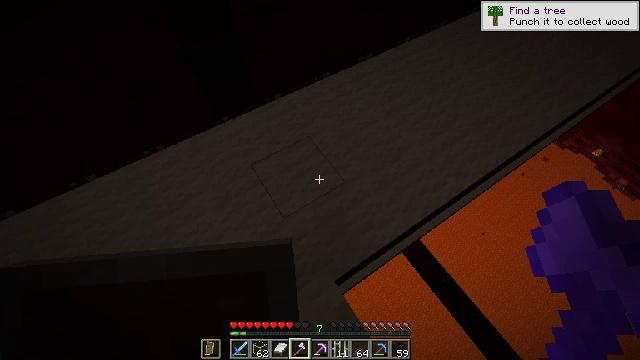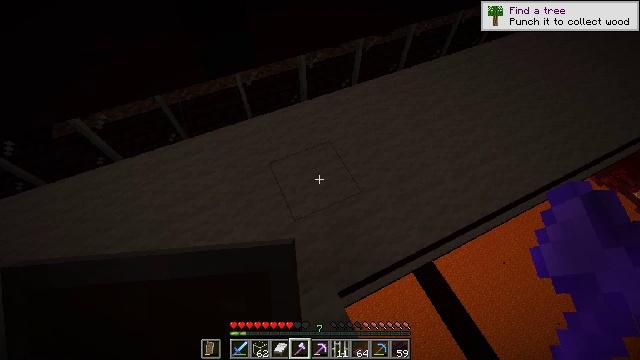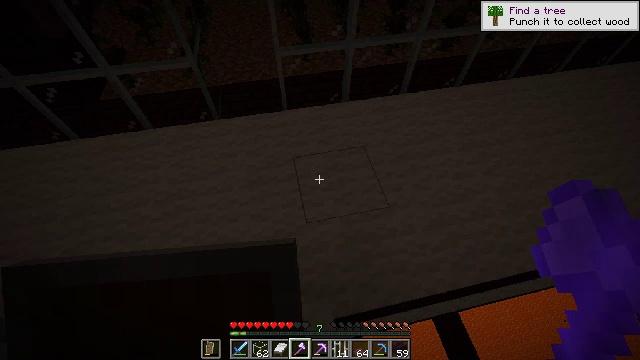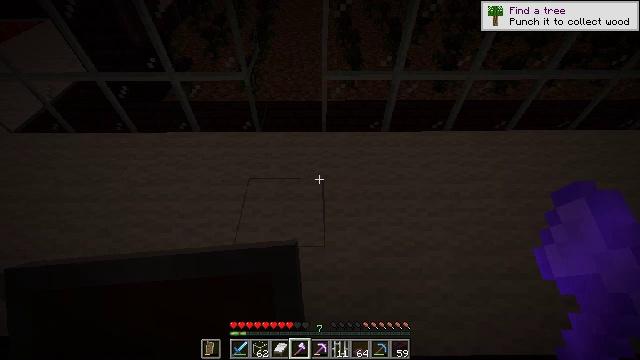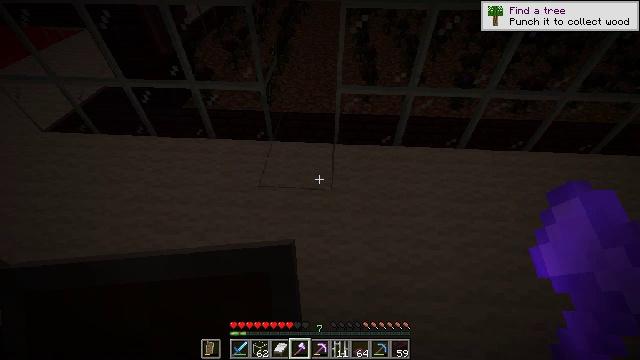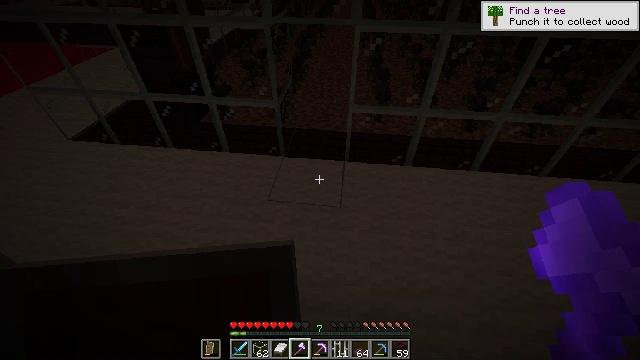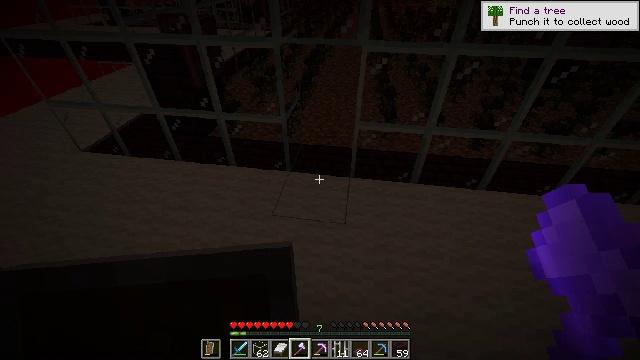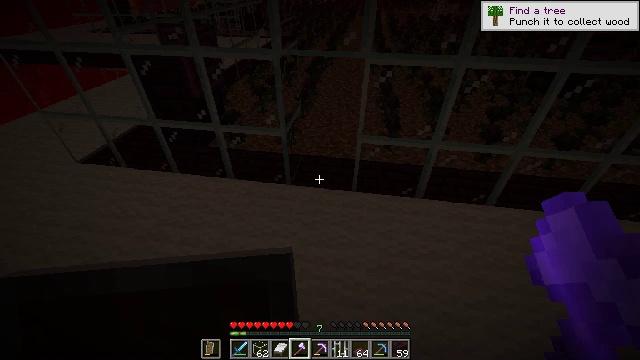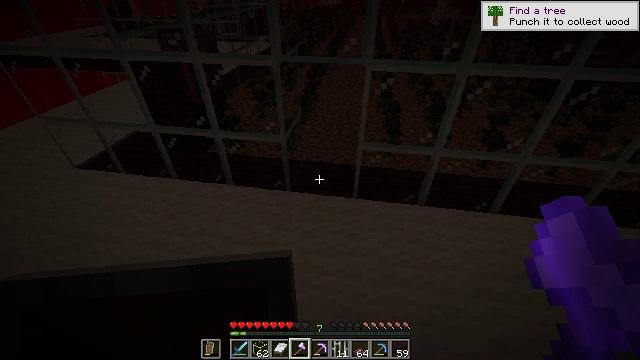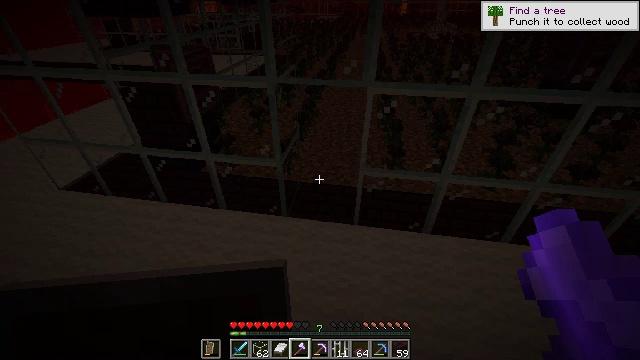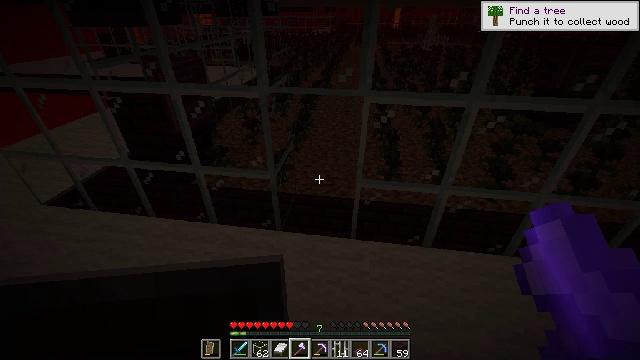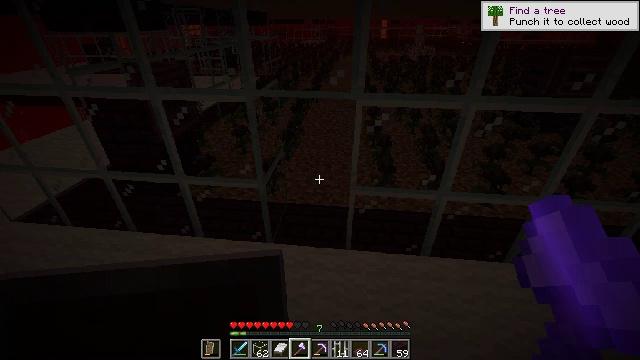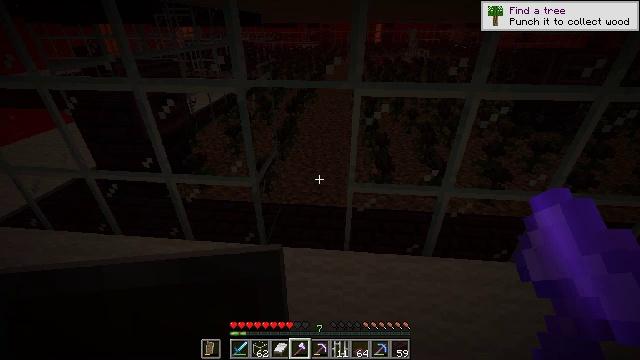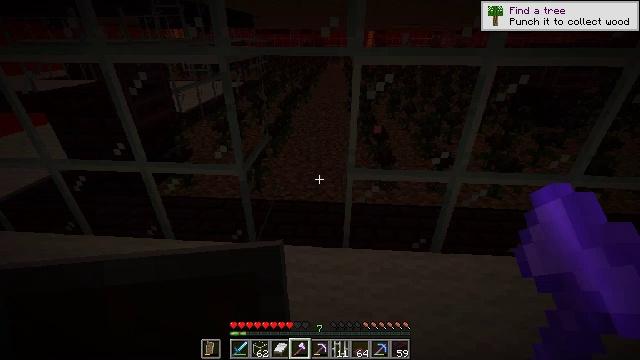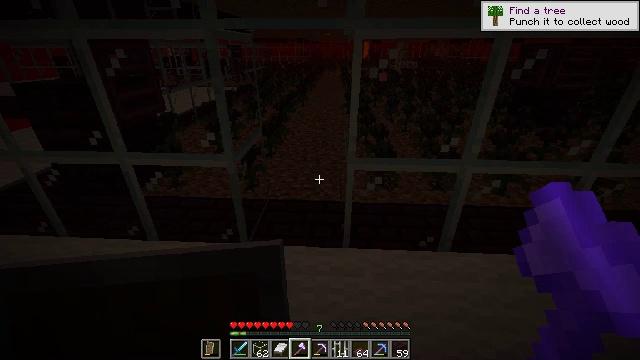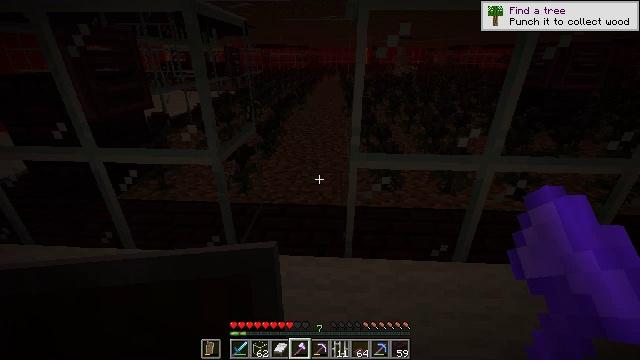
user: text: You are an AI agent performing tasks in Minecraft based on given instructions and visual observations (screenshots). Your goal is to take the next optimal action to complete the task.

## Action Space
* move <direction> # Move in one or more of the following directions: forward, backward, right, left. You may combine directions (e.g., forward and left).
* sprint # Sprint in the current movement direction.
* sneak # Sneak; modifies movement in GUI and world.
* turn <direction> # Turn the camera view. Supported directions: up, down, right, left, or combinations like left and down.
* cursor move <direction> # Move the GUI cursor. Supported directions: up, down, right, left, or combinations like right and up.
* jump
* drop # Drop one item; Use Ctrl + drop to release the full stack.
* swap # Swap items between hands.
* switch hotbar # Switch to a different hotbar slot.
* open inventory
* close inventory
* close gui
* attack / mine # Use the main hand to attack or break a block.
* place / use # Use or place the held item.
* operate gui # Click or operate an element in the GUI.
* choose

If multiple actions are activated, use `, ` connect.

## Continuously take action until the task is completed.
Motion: motion action
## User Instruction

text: Mine the wither rose with caution.
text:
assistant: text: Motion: turn left and up
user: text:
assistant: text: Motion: turn left and up
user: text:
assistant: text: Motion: turn left and up
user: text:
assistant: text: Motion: turn left and up
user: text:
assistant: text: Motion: turn left and up
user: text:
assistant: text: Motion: move forward, turn left and up
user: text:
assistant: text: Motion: move forward, turn up
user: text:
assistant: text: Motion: move forward
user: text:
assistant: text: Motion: move forward, turn up
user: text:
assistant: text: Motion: move forward, turn right and up
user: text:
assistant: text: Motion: move forward, turn right and up
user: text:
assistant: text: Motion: move forward, turn right
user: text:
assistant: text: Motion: move forward, turn right and up
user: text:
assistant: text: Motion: move forward, turn up
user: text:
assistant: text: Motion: move forward, turn up
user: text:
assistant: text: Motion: move forward, turn left and up
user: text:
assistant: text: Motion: move forward, turn left and up
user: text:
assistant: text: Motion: move forward, turn up
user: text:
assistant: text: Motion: move forward
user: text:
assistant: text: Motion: move forward
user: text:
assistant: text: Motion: move forward
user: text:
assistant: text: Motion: move forward
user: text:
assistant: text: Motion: move forward
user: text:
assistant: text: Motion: move forward
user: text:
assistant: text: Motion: no_op
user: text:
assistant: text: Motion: turn right
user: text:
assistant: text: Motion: turn up
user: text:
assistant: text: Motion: turn left
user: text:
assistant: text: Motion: no_op
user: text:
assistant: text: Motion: turn right